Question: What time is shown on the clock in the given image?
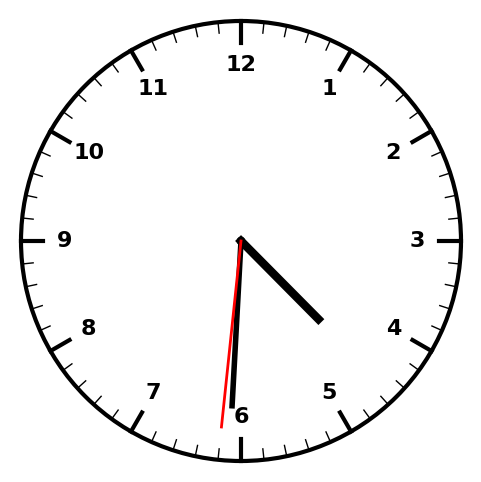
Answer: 04:30:31